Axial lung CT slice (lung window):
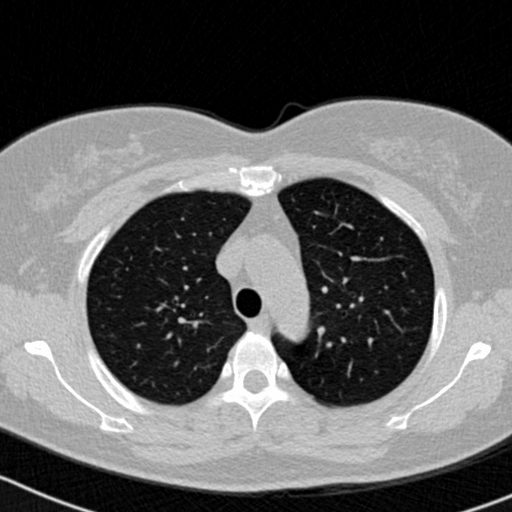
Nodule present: no